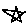
Label: star